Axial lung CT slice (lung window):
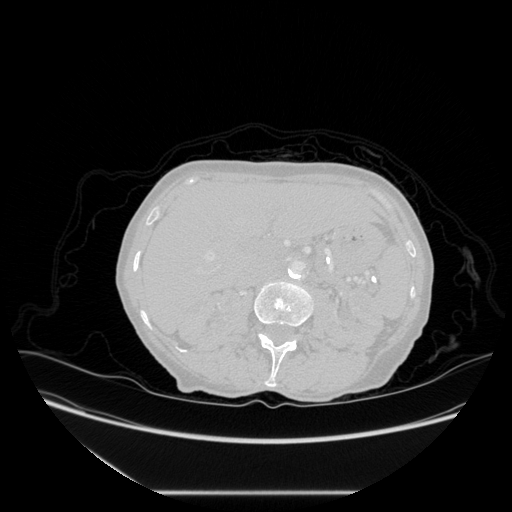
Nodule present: no